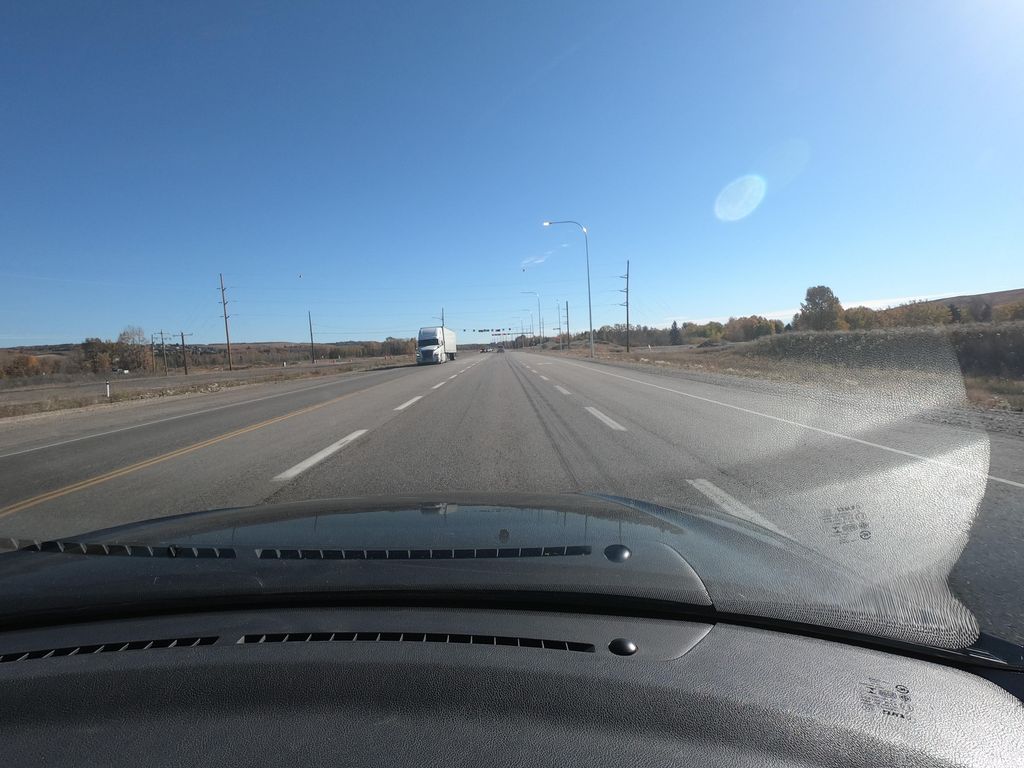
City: calgary